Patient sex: F
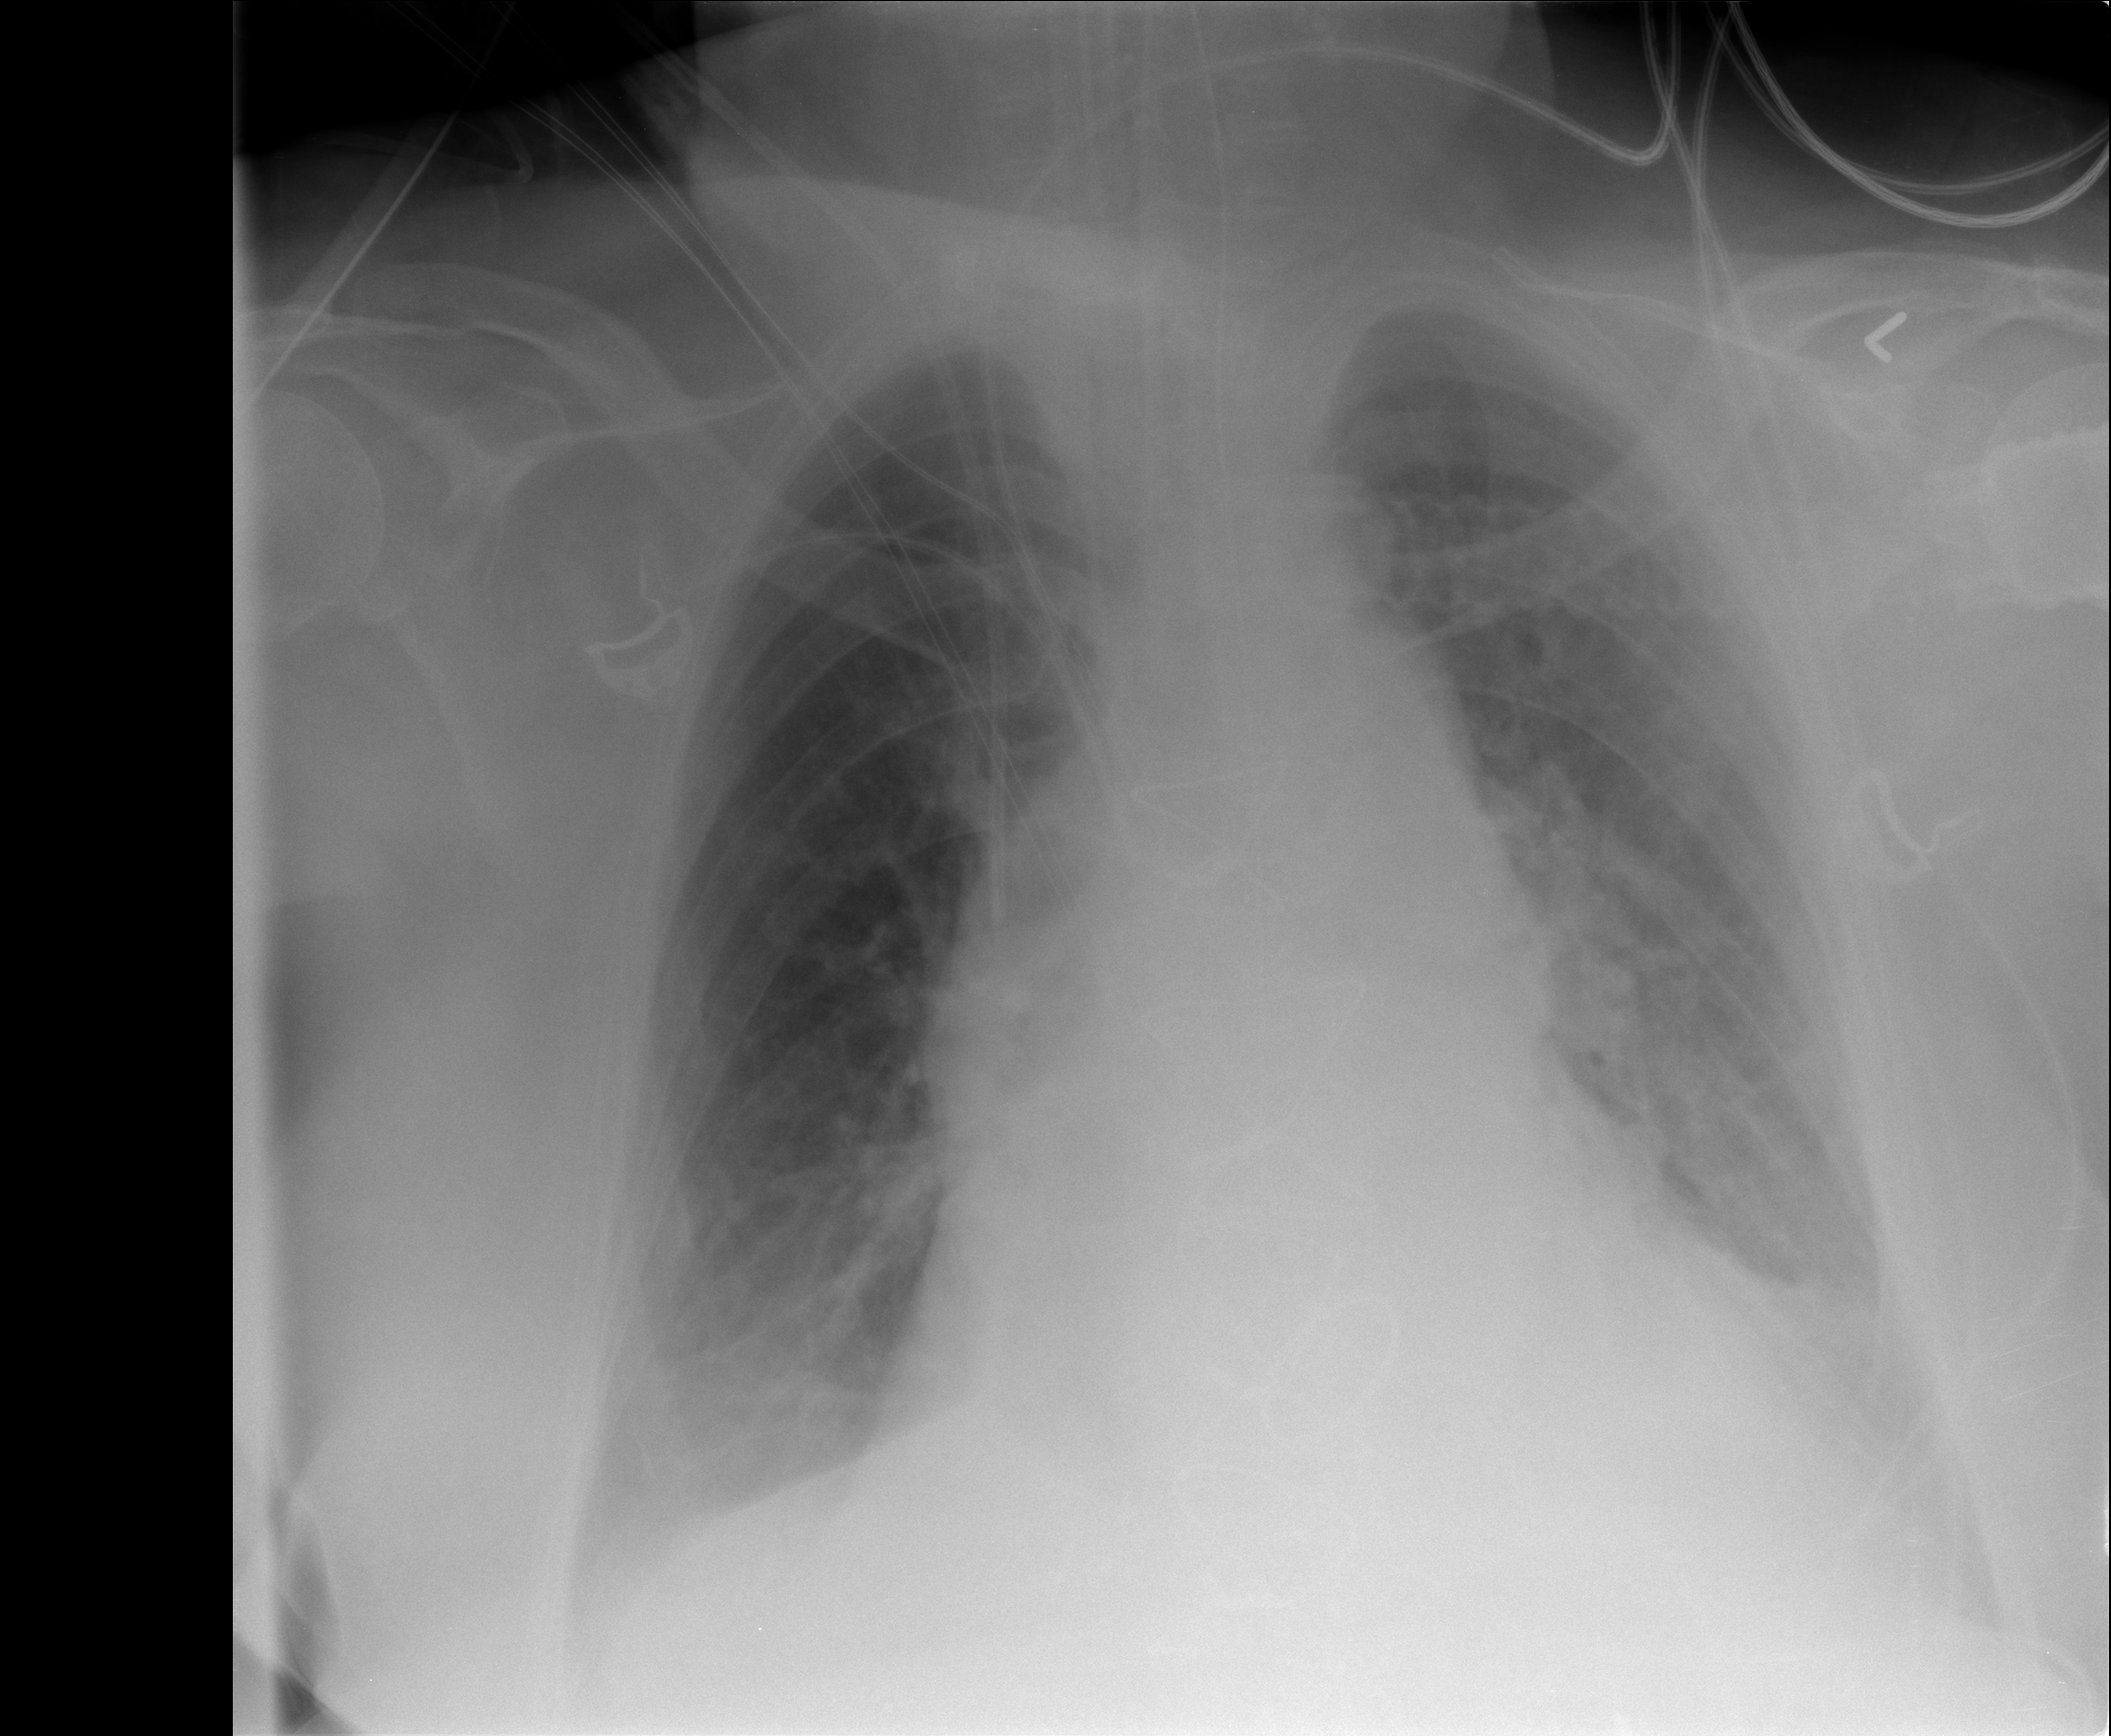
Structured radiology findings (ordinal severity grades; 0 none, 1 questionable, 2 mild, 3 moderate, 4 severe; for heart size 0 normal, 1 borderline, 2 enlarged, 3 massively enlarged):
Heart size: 2
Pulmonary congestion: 2
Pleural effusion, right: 2
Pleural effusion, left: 2
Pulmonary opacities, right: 2
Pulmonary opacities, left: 2
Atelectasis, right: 2
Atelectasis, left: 3